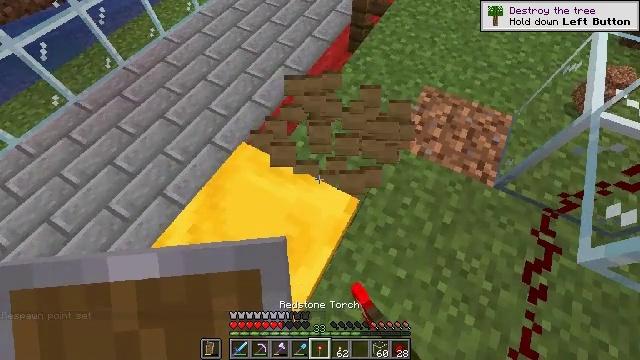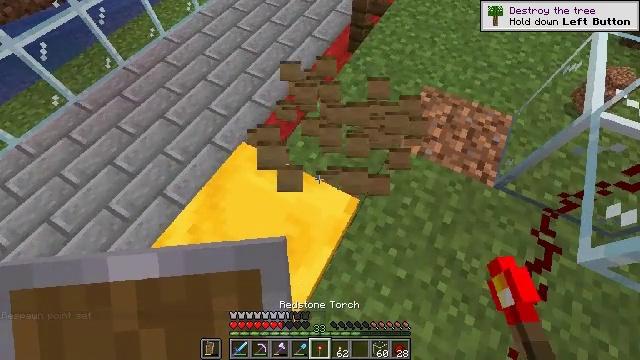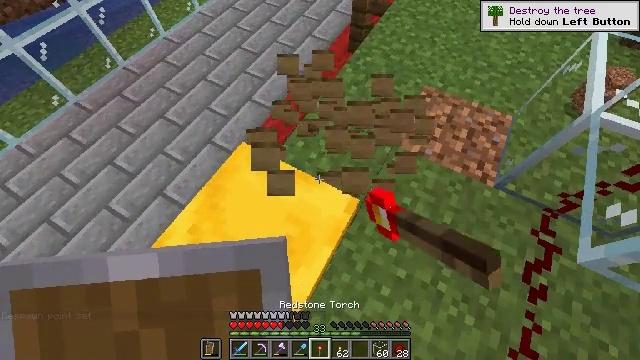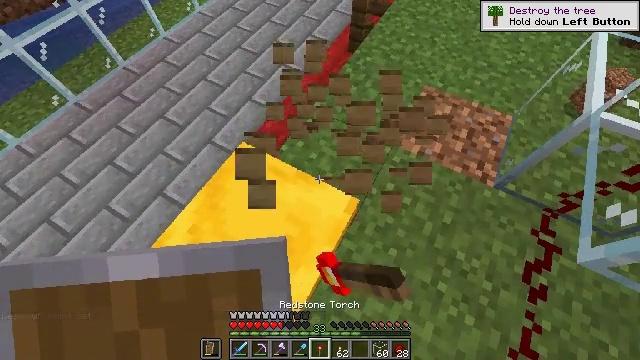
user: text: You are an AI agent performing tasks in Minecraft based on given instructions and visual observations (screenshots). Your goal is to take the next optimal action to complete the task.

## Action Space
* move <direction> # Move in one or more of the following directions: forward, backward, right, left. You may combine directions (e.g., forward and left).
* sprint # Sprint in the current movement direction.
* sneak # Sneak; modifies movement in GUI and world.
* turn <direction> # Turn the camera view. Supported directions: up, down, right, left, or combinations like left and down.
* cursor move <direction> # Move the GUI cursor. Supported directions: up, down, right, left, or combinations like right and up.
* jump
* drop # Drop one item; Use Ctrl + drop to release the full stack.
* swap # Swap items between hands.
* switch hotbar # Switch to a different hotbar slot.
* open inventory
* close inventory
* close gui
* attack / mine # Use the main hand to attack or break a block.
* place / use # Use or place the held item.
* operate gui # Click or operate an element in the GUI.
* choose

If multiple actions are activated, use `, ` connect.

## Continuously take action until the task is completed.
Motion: motion action
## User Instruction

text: Collect the yellow bed from its place.
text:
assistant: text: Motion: attack / mine
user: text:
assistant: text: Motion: attack / mine
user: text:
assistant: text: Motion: attack / mine
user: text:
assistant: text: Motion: attack / mine